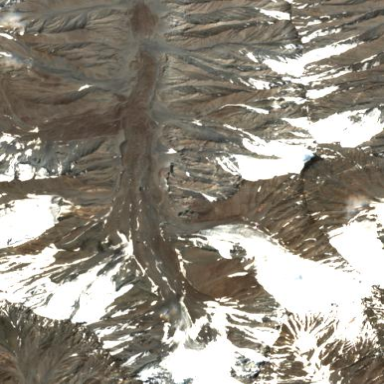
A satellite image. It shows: Stunning view of glacier.